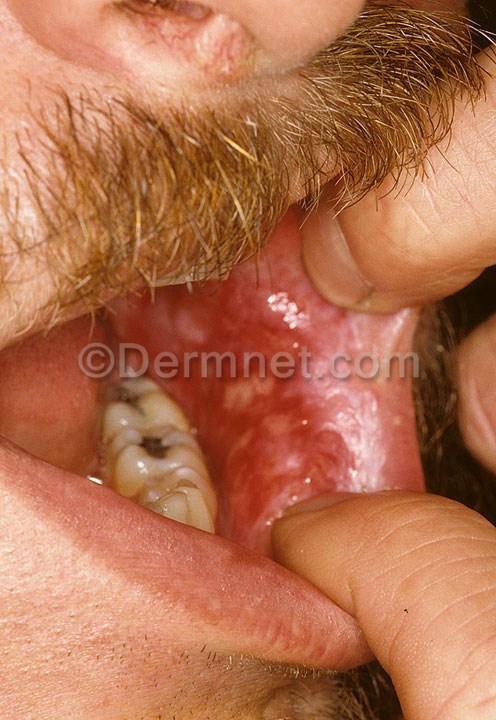
Disease: Psoriasis pictures Lichen Planus and related diseases